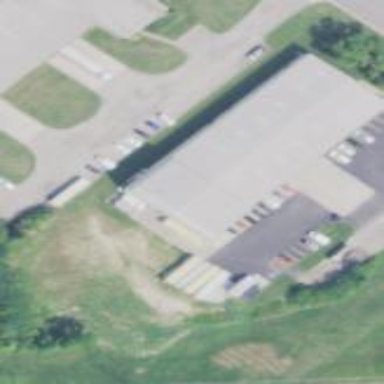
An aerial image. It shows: Warehouse.